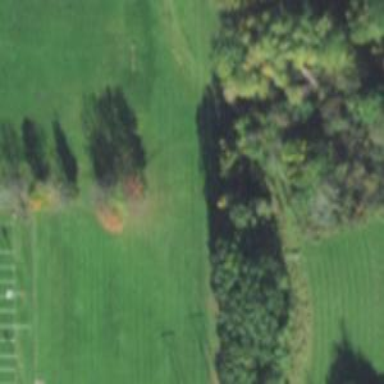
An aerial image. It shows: Disc golf tee.